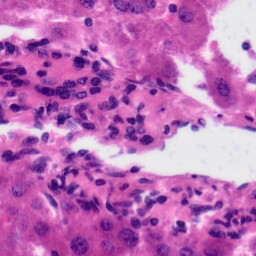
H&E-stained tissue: Liver